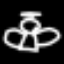
Label: angel